Aerial crown-view tile of a tropical tree (Barro Colorado Island, Panama), acquired 20240716:
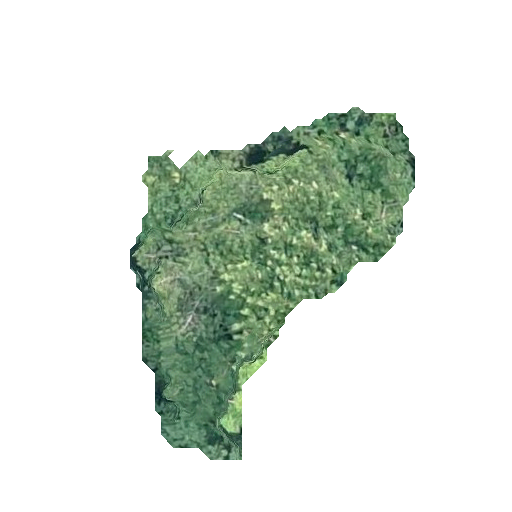
Species: Virola surinamensis
GBIF accepted scientific name: Virola surinamensis
Crown area: 88.566 m²